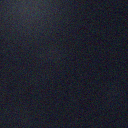
Screen state: off